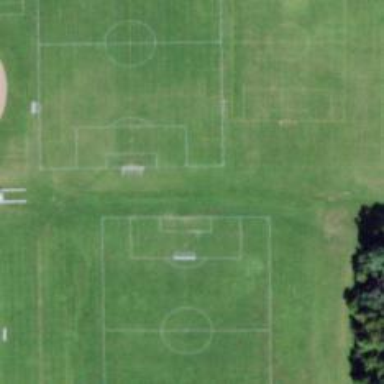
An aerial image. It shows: Soccer pitch for leisureland activities.